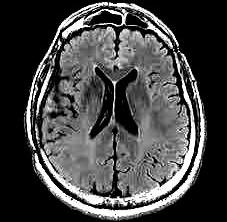
Label: notumor